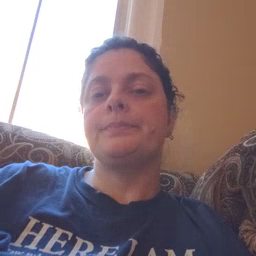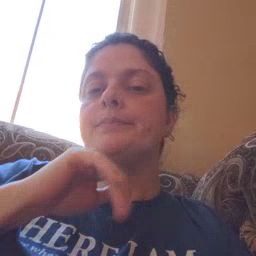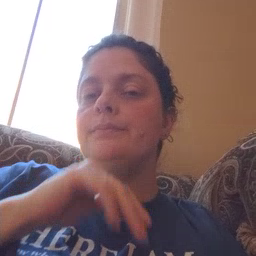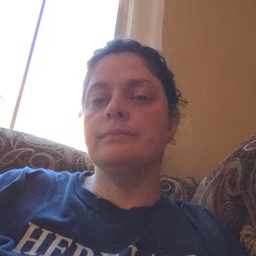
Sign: pig